Field crop: maize
Growth stage: 2
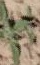
Species: atriplex